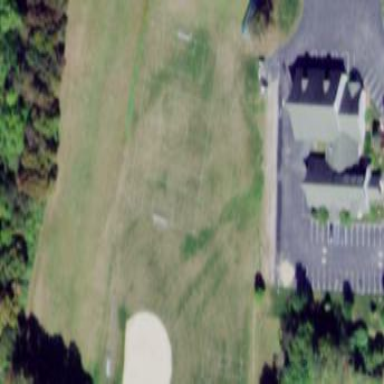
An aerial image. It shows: Grass pitch for baseball and softball activities.